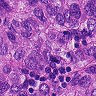
Metastatic tissue present: yes